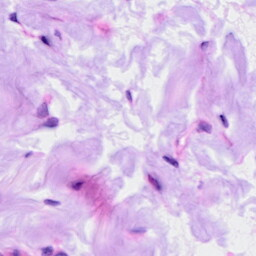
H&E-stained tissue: Ovarian